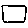
Label: square